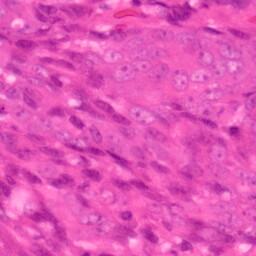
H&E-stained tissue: Colon